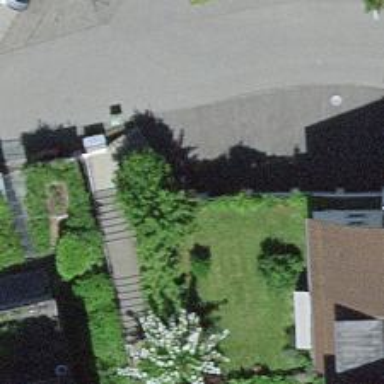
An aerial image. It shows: Post box is visible.